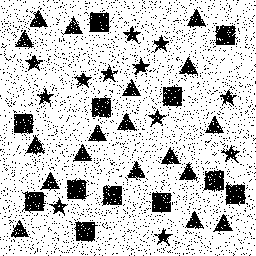
Squares: 12
Triangles: 18
Stars: 12
Total shapes: 42